Question: I'm relatively new to HTML/CSS, and I'm trying to figure out how best to achieve a layout similar to this:

The layout would display the number of people a user is following and being followed by (these would be links). The 1st and 2nd stats would be followed by a right margin (to help divide the content)
Any tips?!
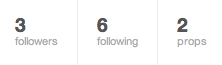
Answer: A very simple hash of it
<URL>
Shoudl point you in the right direction :)